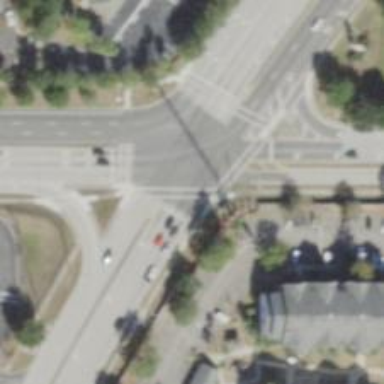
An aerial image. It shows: Uncontrolled road crossing.